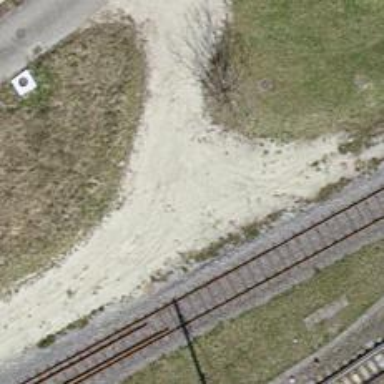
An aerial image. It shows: Well-maintained track road of grade 1.